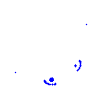
Particle: pion